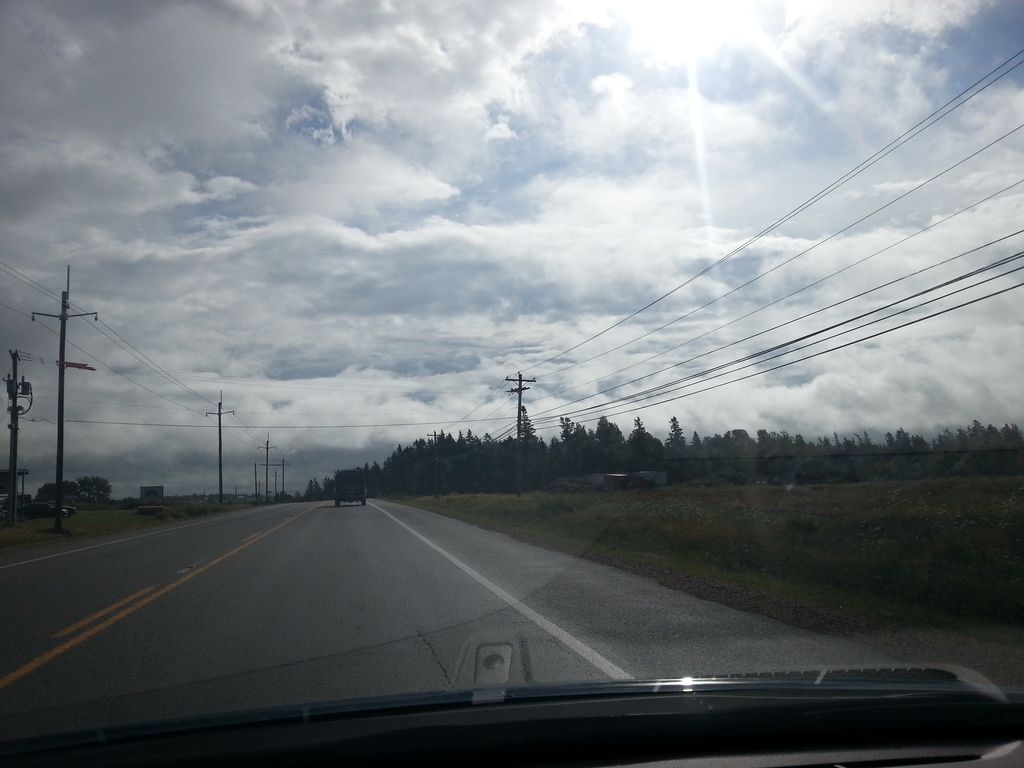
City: charlottetown